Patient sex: F
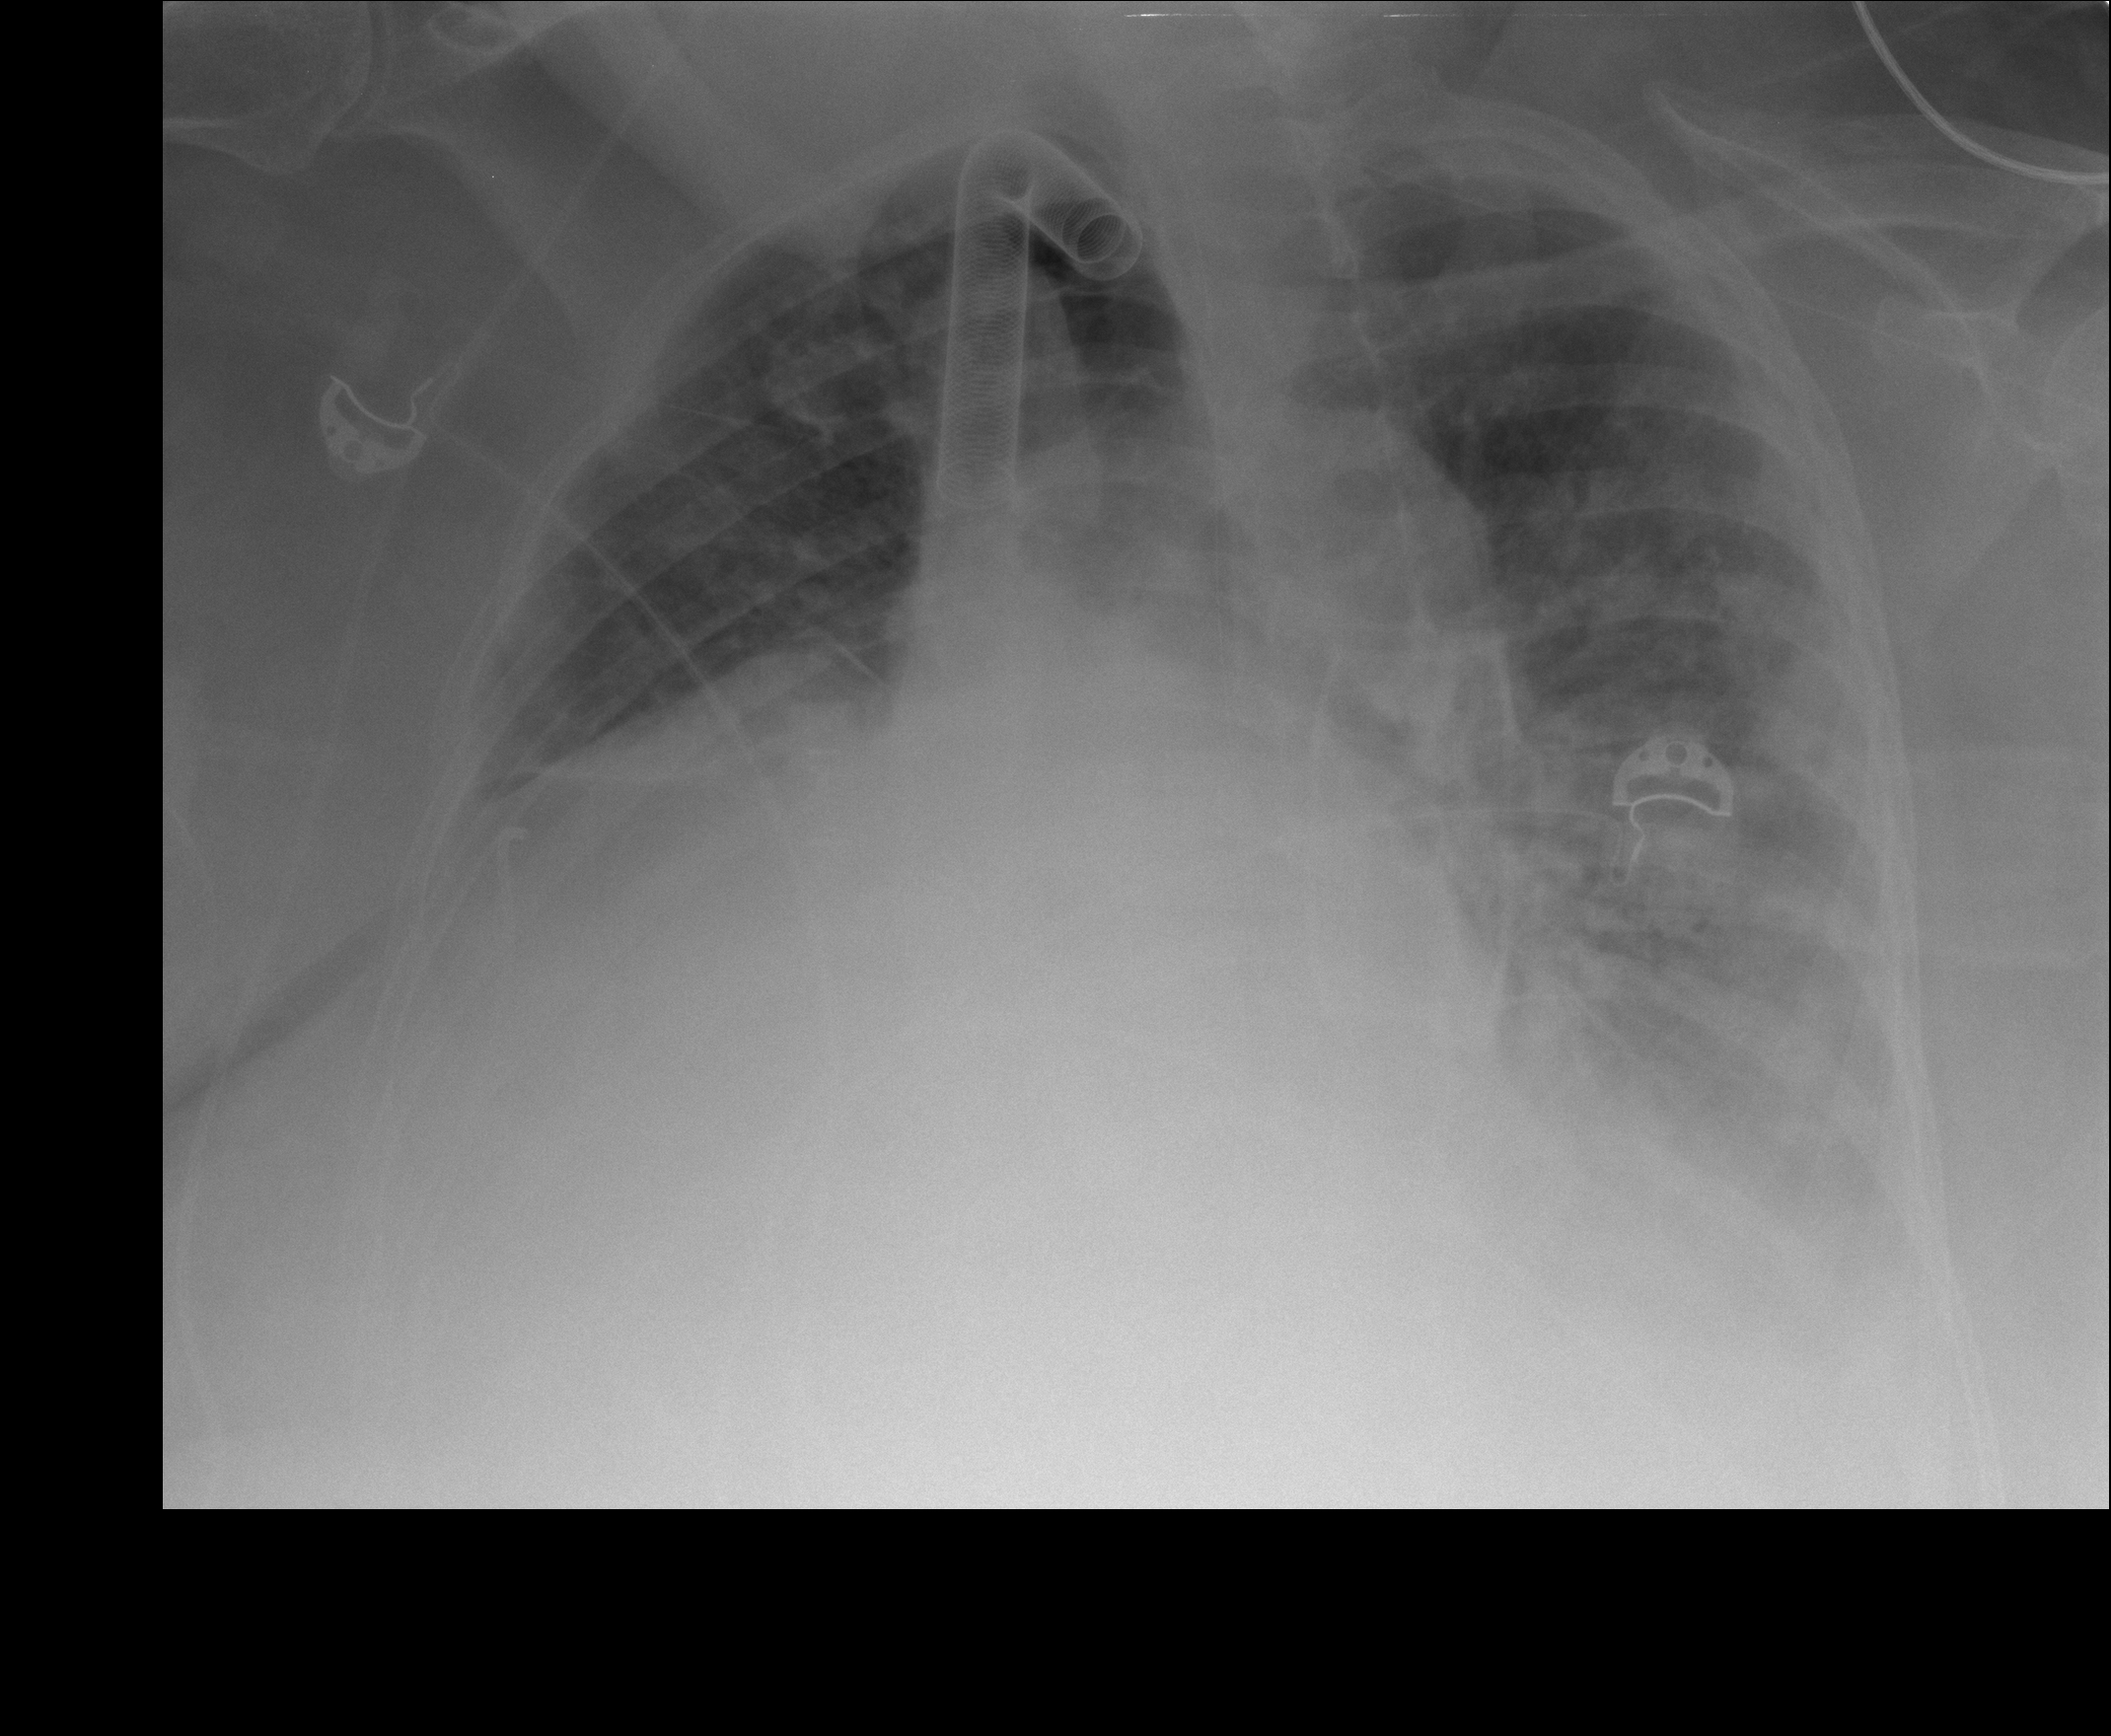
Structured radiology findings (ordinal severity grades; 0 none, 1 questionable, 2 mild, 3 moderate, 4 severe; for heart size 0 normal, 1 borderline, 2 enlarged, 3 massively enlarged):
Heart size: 0
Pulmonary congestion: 1
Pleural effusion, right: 2
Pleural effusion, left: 2
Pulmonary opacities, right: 2
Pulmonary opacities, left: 3
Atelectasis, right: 2
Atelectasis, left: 2